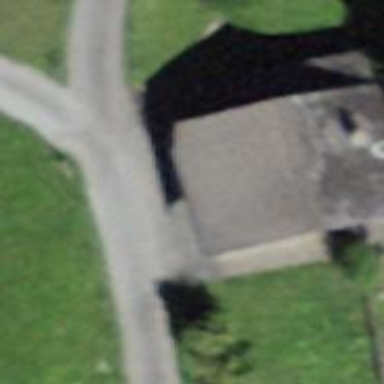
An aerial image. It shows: Cabin.